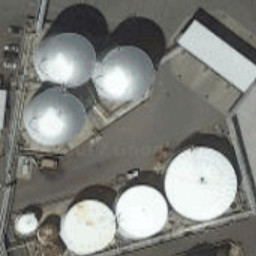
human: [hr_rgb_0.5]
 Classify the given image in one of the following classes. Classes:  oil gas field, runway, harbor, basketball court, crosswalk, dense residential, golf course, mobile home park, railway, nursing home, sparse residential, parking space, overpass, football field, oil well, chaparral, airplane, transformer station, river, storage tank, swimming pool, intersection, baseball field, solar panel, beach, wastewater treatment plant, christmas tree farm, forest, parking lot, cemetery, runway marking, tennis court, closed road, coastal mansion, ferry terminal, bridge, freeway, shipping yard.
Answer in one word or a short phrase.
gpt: storage tank